Question: How many vowels are there in the large font sized text?
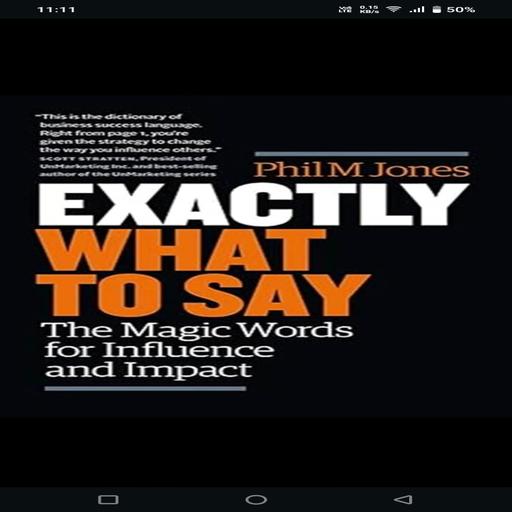
Answer: Five